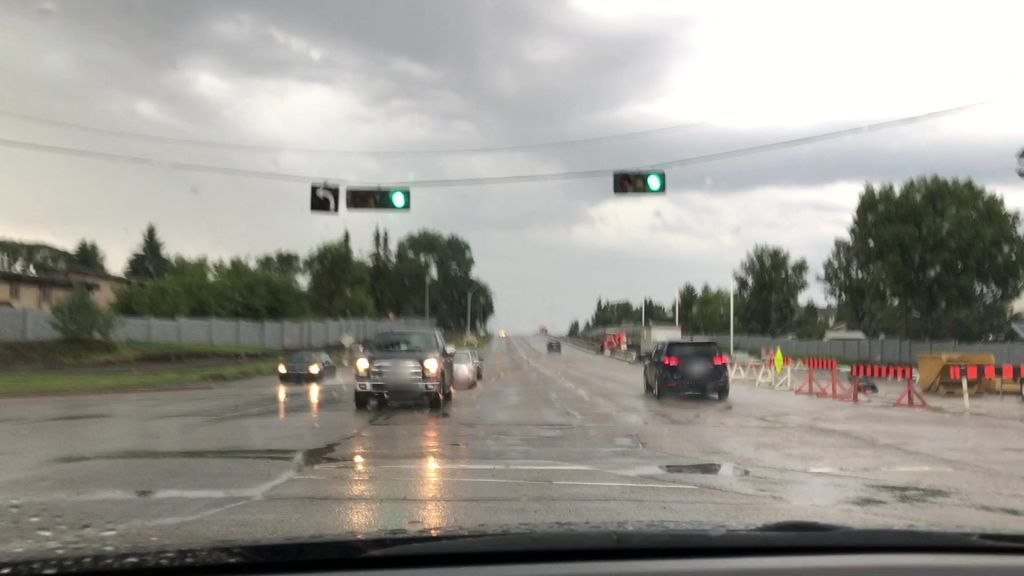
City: edmonton